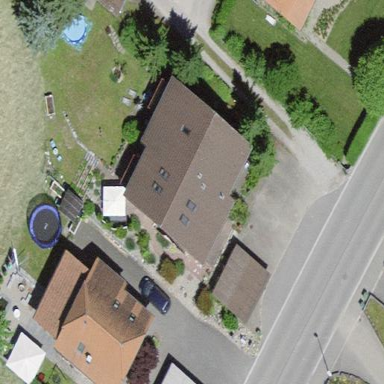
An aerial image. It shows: Residential building.